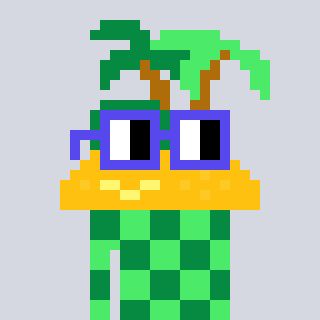
a pixel art character with square blue glasses, a island-shaped head and a teal-colored body on a cool background